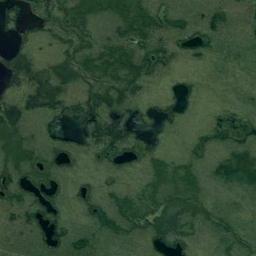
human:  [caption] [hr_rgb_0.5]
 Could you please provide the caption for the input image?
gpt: This wetland is totally covered with vegetation .

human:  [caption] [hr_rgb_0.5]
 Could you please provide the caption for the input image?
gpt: The wetland consists green plants and water .

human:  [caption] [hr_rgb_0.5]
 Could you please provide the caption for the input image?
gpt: The surface of the lake in a wetland is covered with a large dense dark green and light green mixed plants .

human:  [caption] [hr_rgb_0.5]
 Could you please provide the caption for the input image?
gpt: Many waters of different sizes are surrounded by wetlands .

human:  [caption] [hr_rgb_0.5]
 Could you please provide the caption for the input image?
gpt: There are many green areas and some water areas on the wetland .